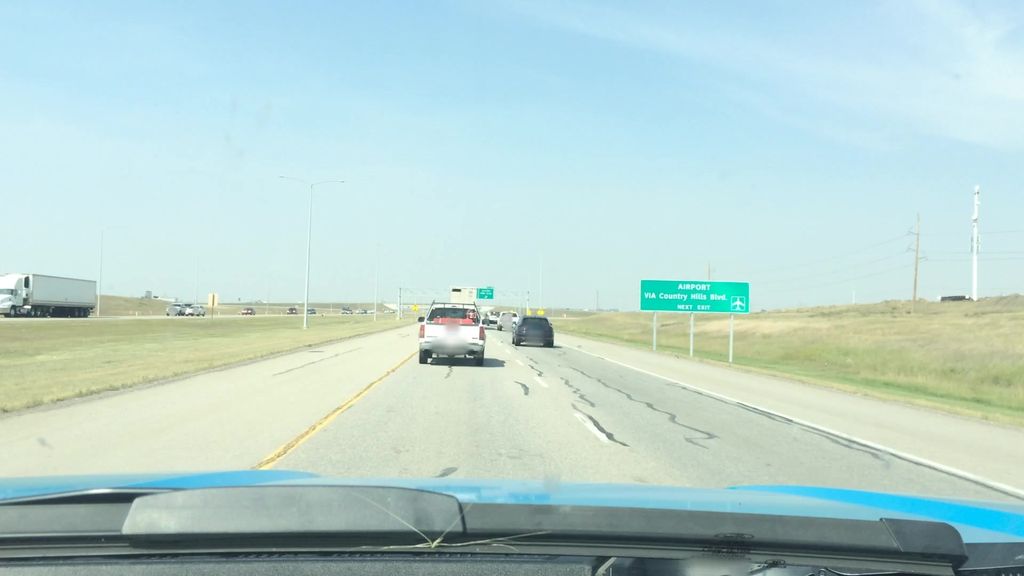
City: calgary